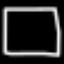
Label: square